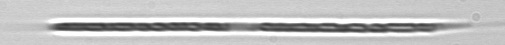
Label: Rhizosolenia